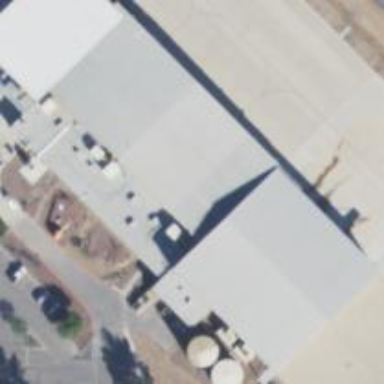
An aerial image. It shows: Building that is hangar at the airport.